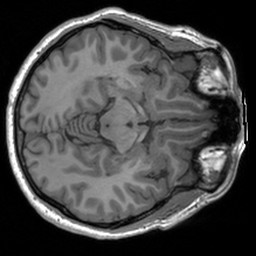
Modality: T1w
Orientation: axial
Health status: healthy
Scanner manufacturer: siemens
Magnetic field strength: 3 T
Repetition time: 1.9 s
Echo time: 0.00226 s